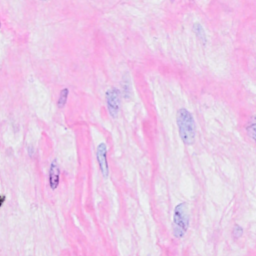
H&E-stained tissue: Breast